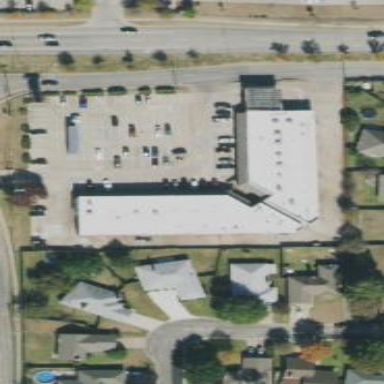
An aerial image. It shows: Retail building.